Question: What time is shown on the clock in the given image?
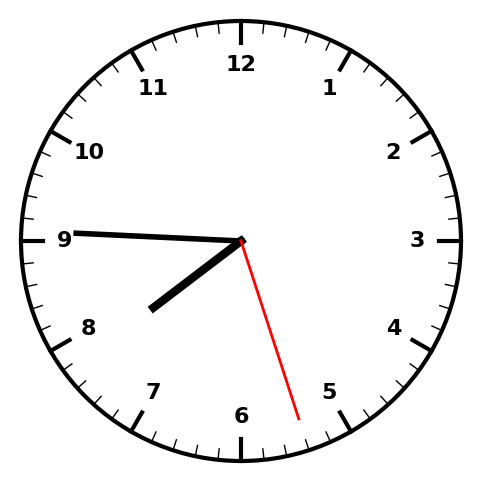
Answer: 07:45:27